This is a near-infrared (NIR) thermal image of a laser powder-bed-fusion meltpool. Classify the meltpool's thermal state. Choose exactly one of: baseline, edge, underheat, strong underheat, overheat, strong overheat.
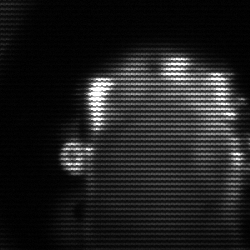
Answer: baseline